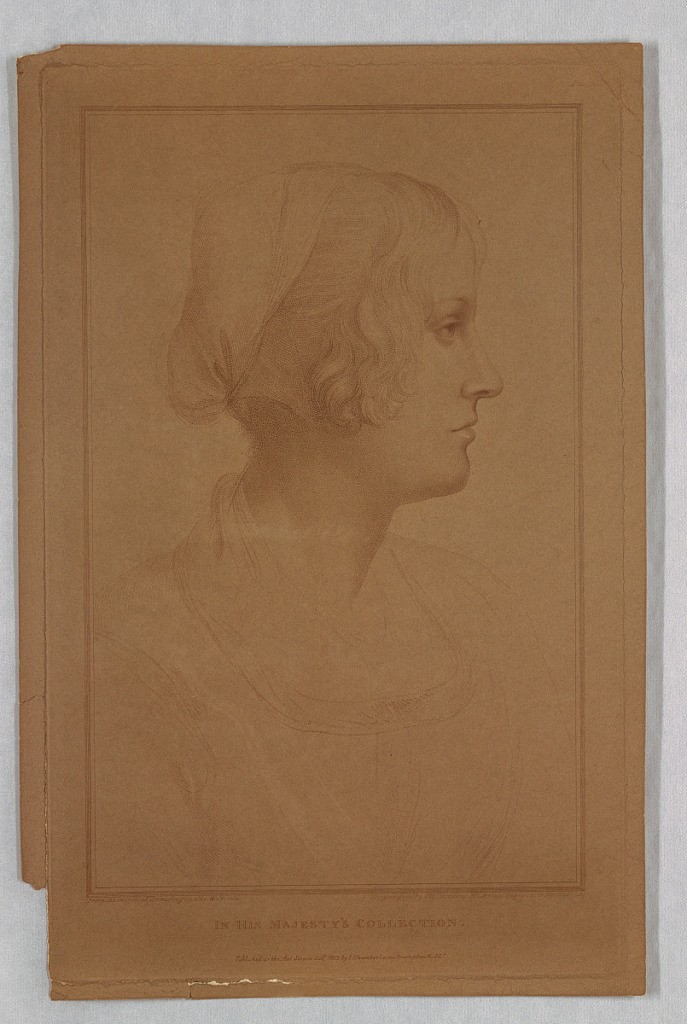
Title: Head of a Girl
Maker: Peltro William Tomkins, British, 1760 - 1840
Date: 1803
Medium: Stipple engraving in brown ink on brown paper
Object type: Print
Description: A young girl, in profile, looking to the right. her hair is in a cap.